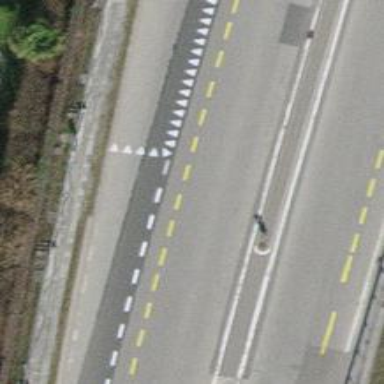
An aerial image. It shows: Asphalt road at the secondary link level.